Question: I am having trouble figuring out how to set up the constraints on an image view.

I have an imageView of size 155*155. I want the view to remain a square shape but scale up if the iPhone screen size increases to 6 or 6+. I can constrain the distance to the bottom of the container and the sides of the imageView to the sides of the main view. This should stretch the width but is there a way to make the height increase by the same amount? Any pointers would be really appreciated. Thanks
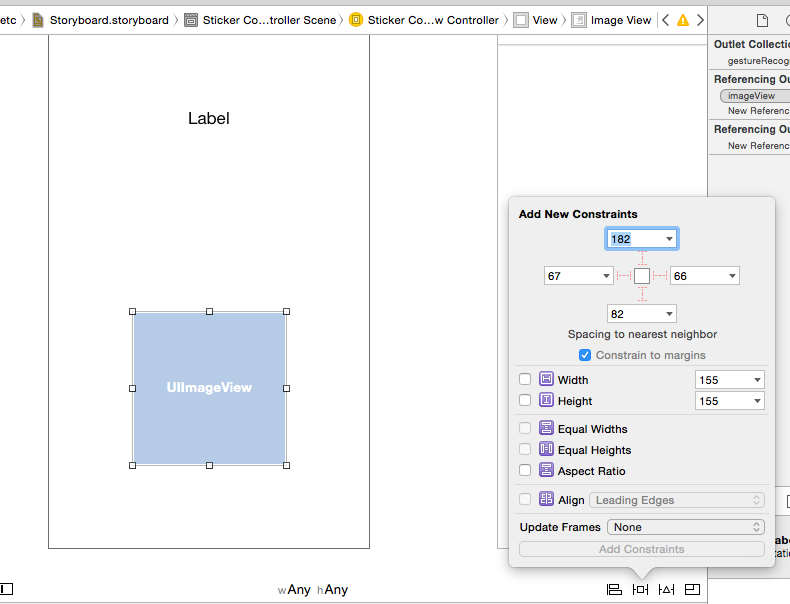
Answer: You can use an aspect ratio constraint by ctrl + dragging from your image INTO your image.

This basically tells that you want to maintain the current aspect ratio as your other constraints force a change in the width or in the height.